Question: I created an installer in wise, for a Delphi application which using an in-proc (DLL) COM-Server.
I configured the DLL in the Wise project as "Do not register", but after a test installation it is registered anyway?

Is this an "undocumented feature" of WISE or am I doing something wrong?
Does anyone have a workaround or a fix for this issue?
P.S. The reason that I don't want to register the DLL is that on target PC that COM server already may be registered for another application with specific settings (threading model, path, etc) which I don't want to touch.
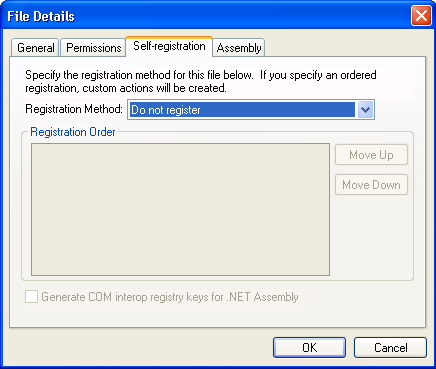
Answer: I found a possible solution or workaround (possible because I did't understand it till the end, but it's working).
COM DLL will be registered on target PC, even if it is marked with "Do not register", in case if it is registered on deployment PC.
Solution:
- - -
After these steps it works as expected - DLL is not registered on target PC.
It seems this is happening because of windows installer advertising (which still i didn't understand properly), but from WISE documentation I found:
> "How Self-Registration Information is Captured
When you add a .DLL
or .OCX file containing COM self-registration information to an
installation, its registration information is scanned and the
appropriate registry keys are added to the installation. This system
of registration is more robust than letting the file self-register at
installation time because it does not depend on the presence of other
files on the destination computer or on how well the .OCX or .DLL file
adheres to self-registration conventions."
For this reason as additional measure, before above described steps, I changed WISE Advertising options:

For 'Advertising Setting:' selected 'Do not scan advertising information' option.
Unchecked option 'Automatically add self-registration'.
---
All this written is actual solution, but thanks to @Christopher Painter response I was introduced in "" terminology, especially for COM DLLs, so that as i would check for (<URL>.